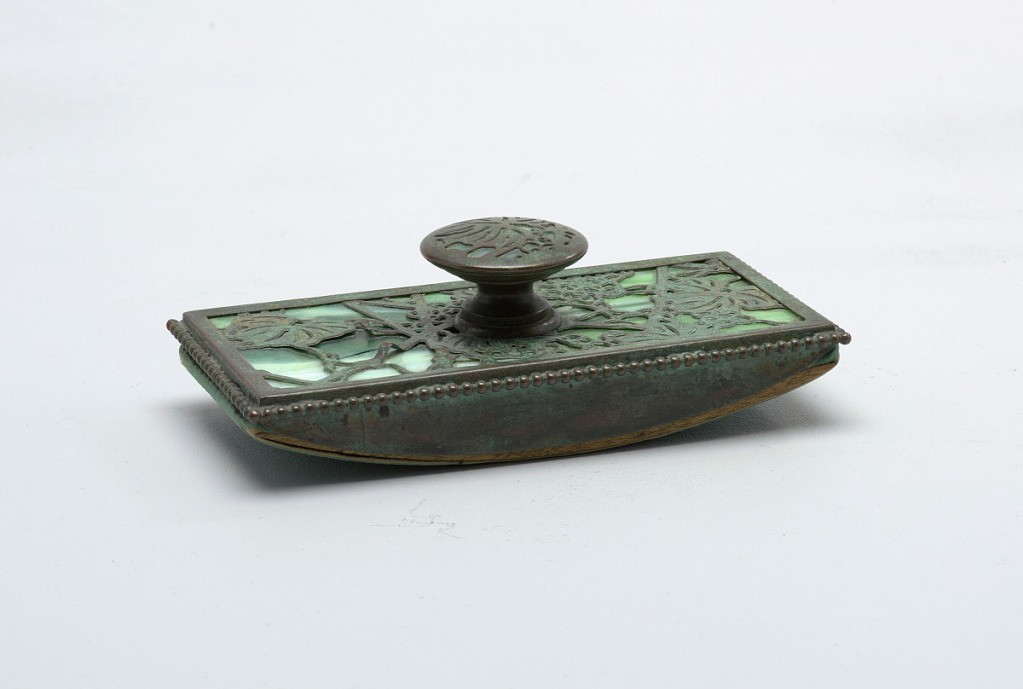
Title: Blotter
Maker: Louis Comfort Tiffany, American, 1848–1933
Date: ca. 1910-20
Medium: Glass, bronze
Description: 1997-11-4/9: Six-piece desk set of favrille glass and bronze in...;     1997-11-8-a,b: One piece of a six-piece desk set. Rectangular blo...